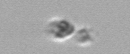
Label: detritus